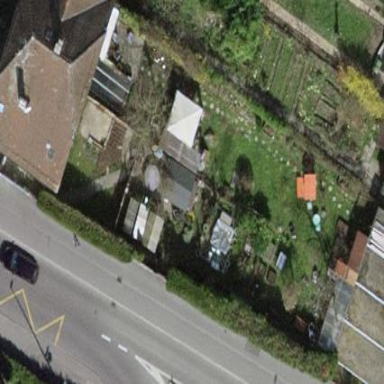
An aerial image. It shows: Garden enclosed by fence.